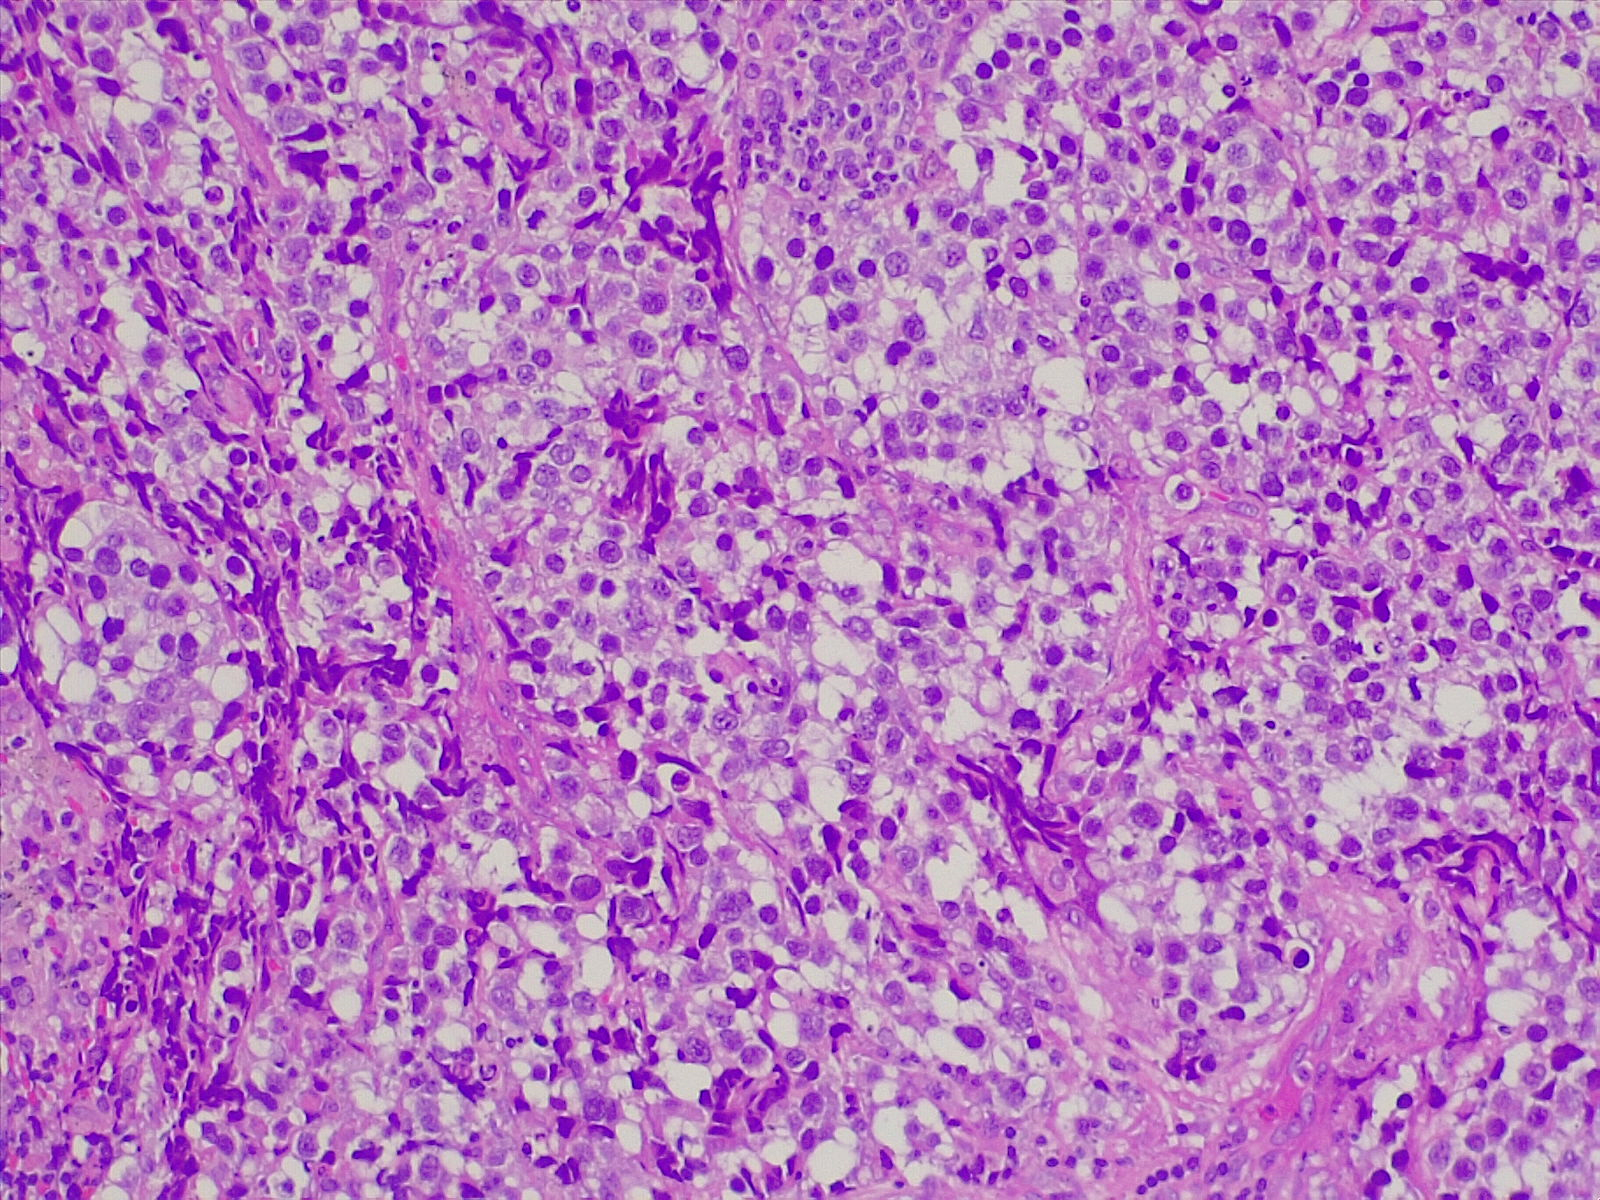
Label: lung squamous cell carcinoma, poorly differentiated